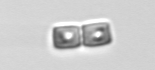
Label: Bacillariophyceae_morphotype1